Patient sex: F
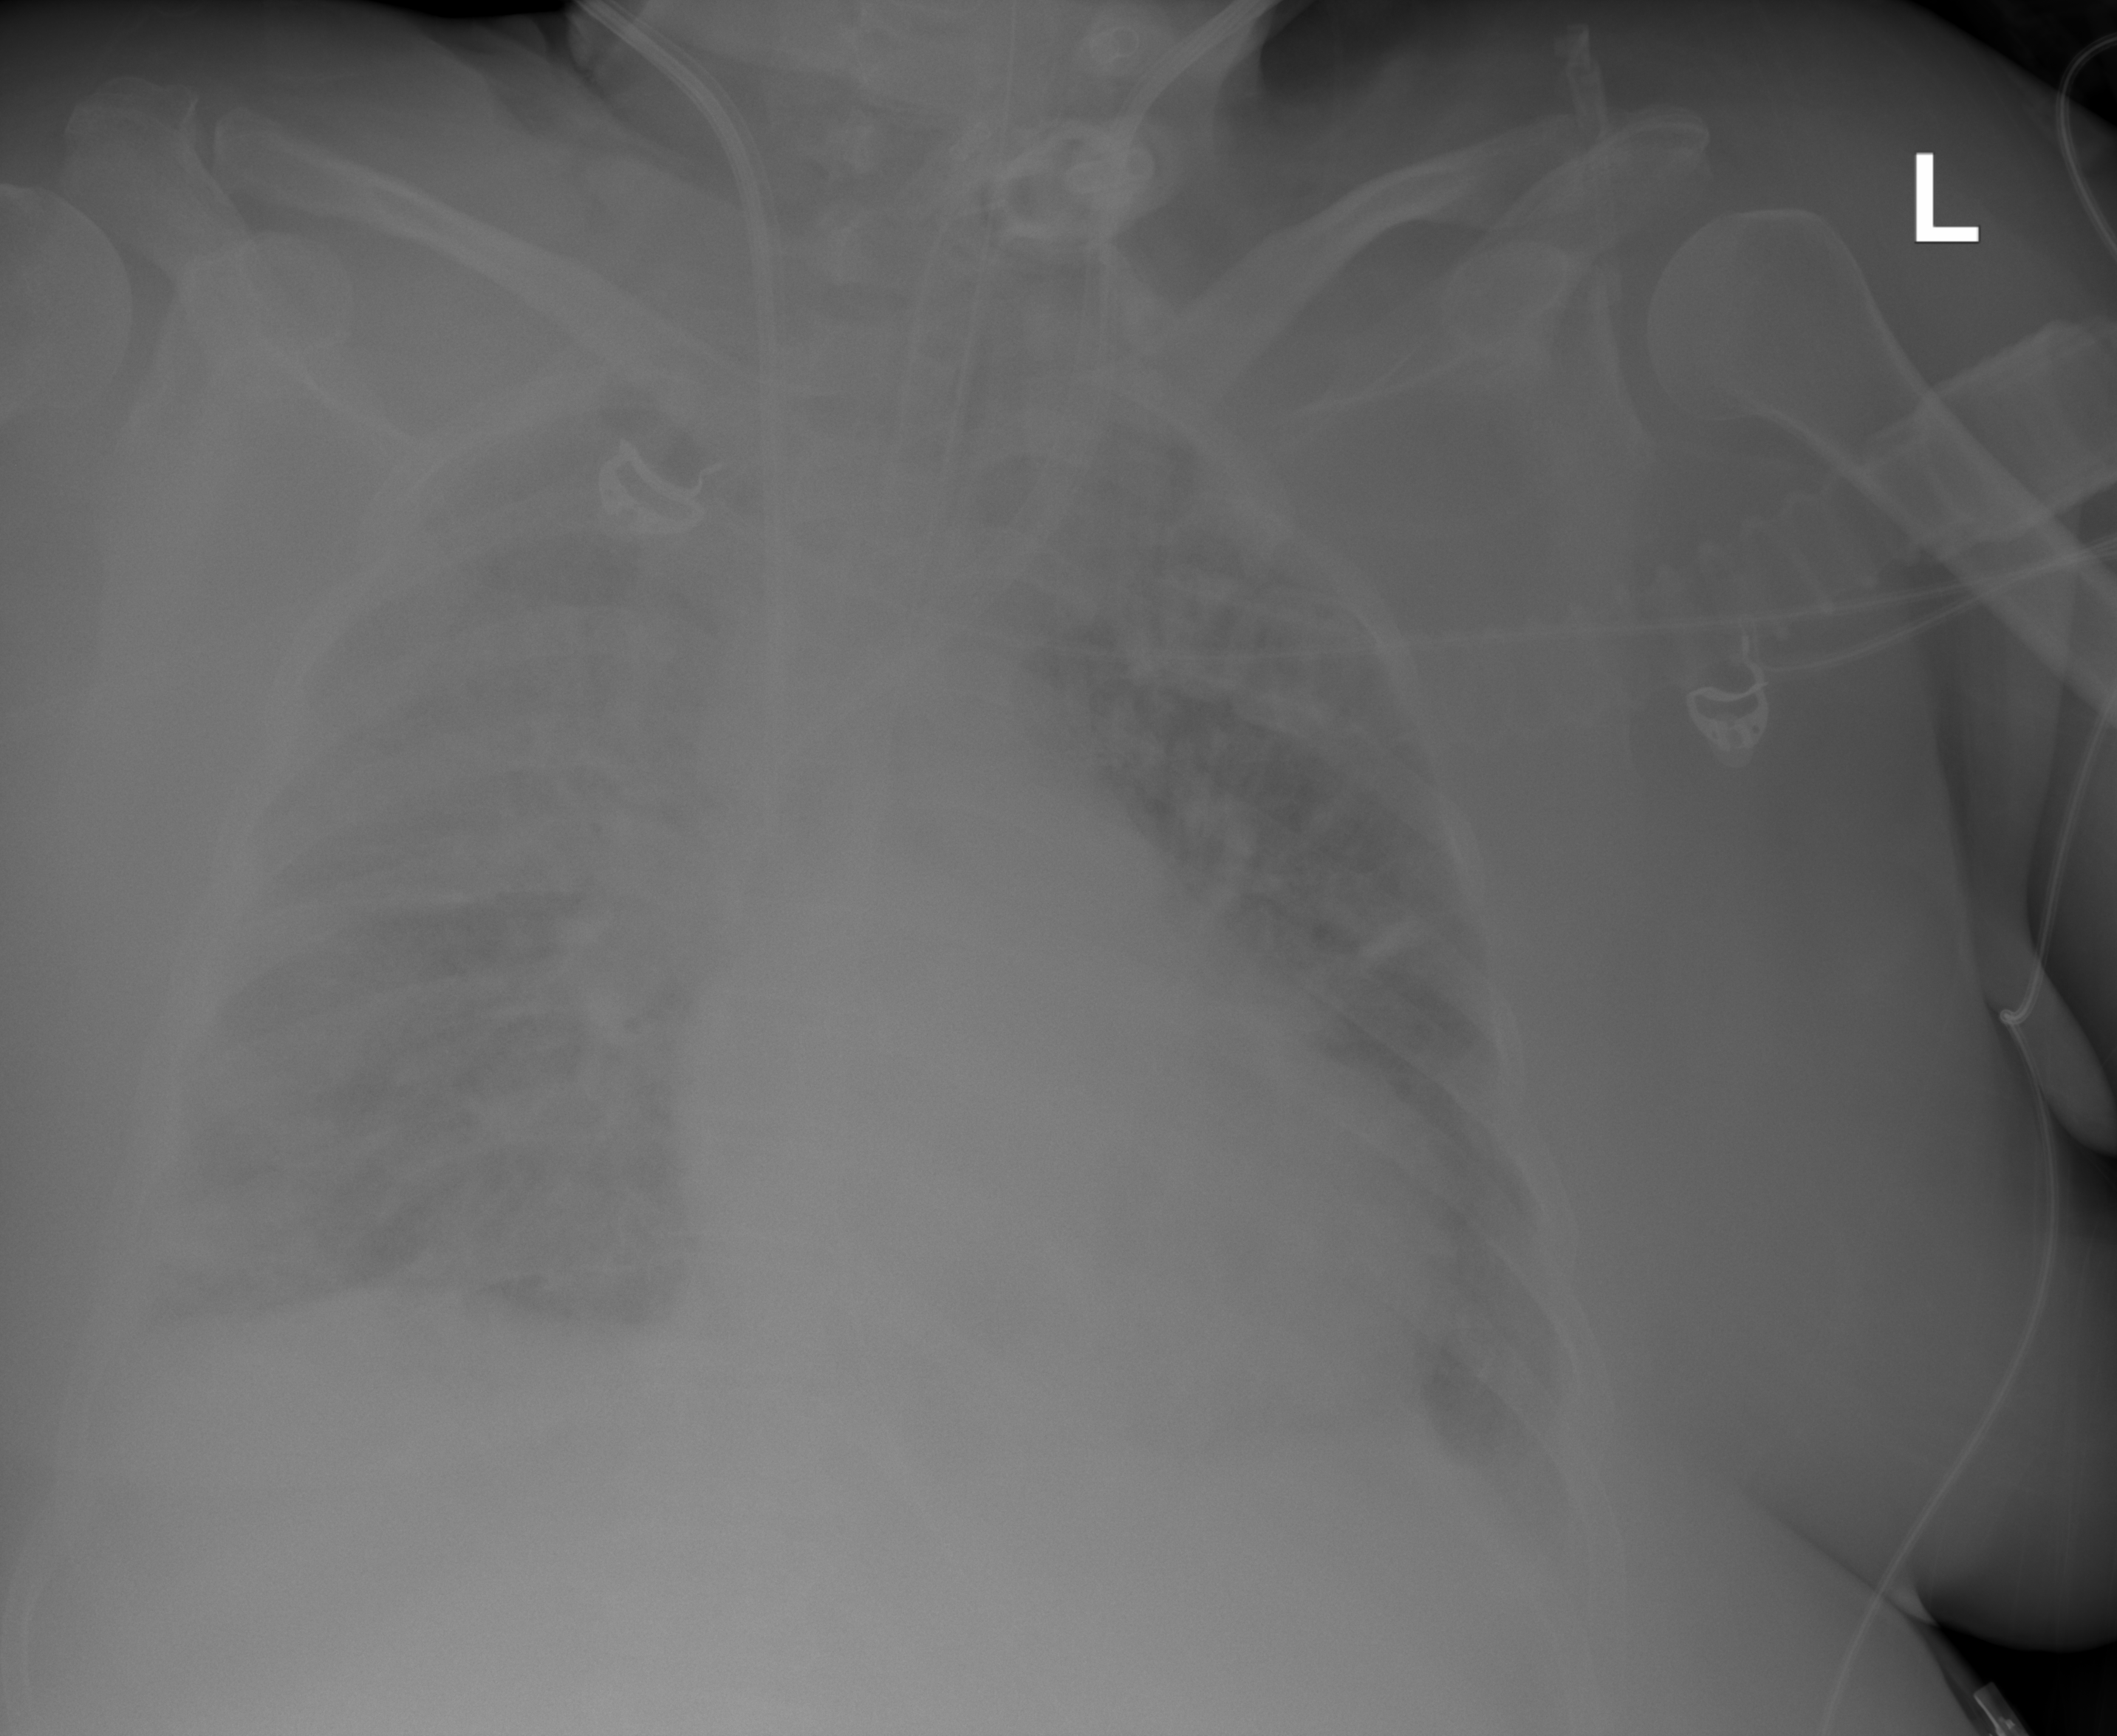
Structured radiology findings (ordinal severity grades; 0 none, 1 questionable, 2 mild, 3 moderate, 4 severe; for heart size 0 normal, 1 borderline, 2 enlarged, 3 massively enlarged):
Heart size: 2
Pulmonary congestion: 2
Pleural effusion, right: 2
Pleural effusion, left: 2
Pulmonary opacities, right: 3
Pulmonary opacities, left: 3
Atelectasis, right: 3
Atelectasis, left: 3